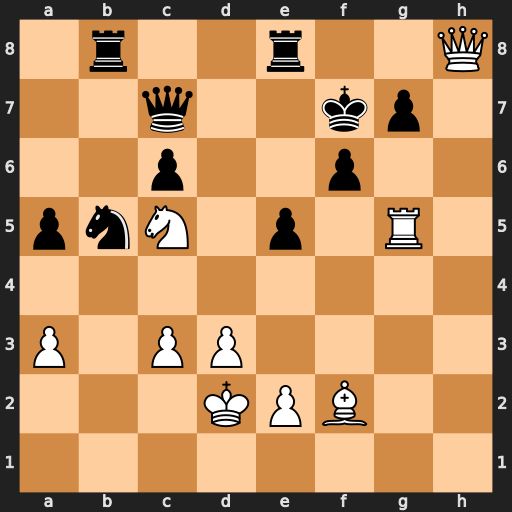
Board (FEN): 1r2r2Q/2q2kp1/2p2p2/pnN1p1R1/8/P1PP4/3KPB2/8
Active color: w
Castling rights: -
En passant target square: -
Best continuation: Rxg7#